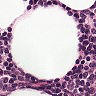
Metastatic tissue present: no